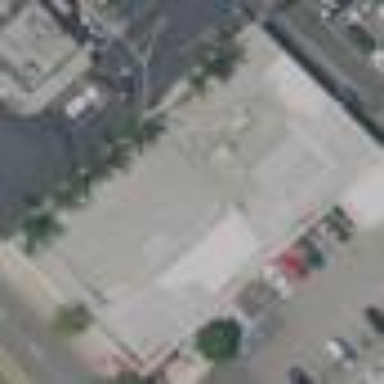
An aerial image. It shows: Retail building.